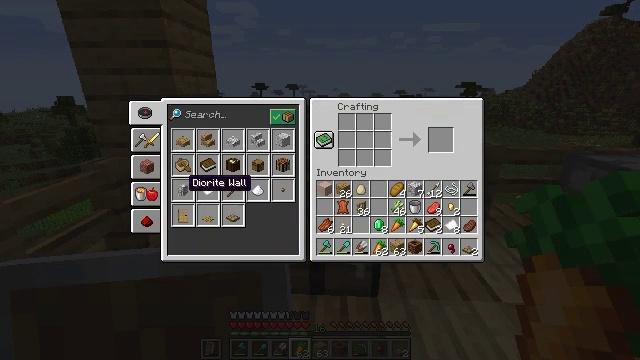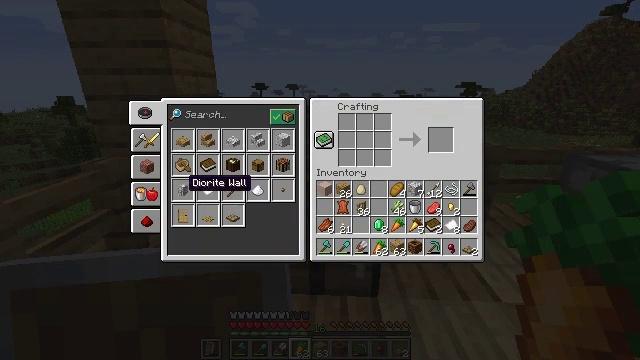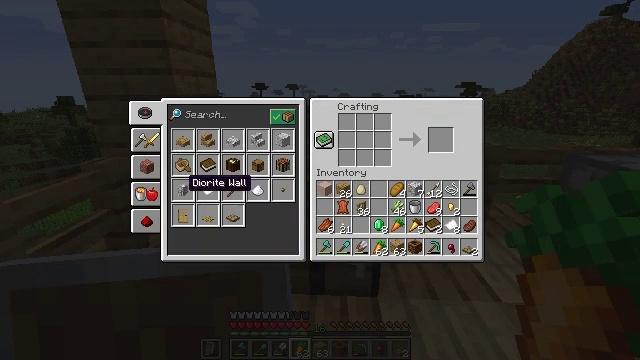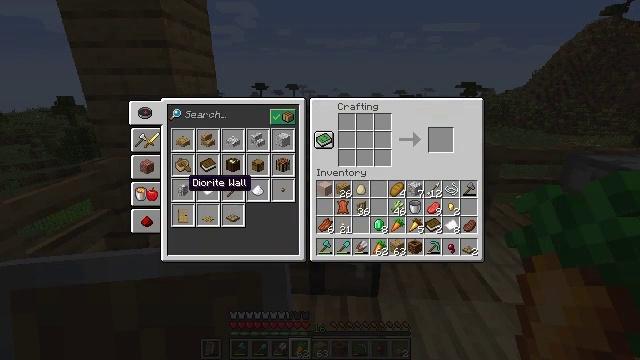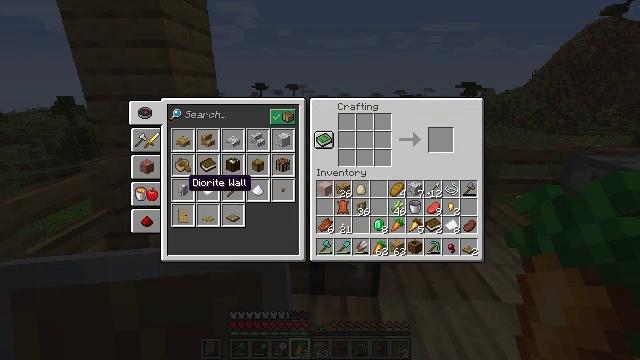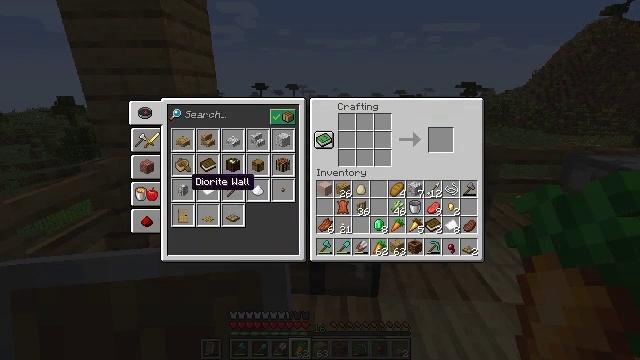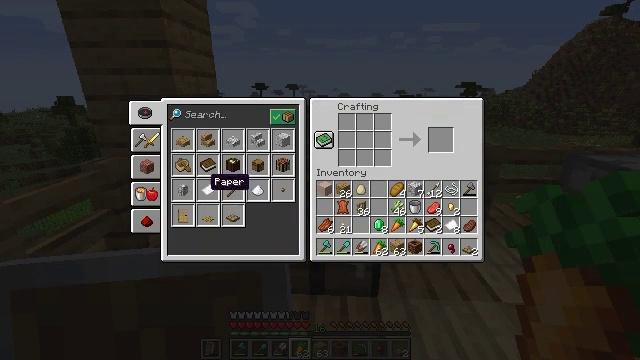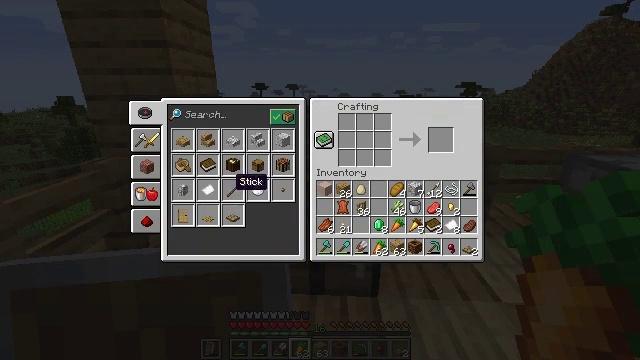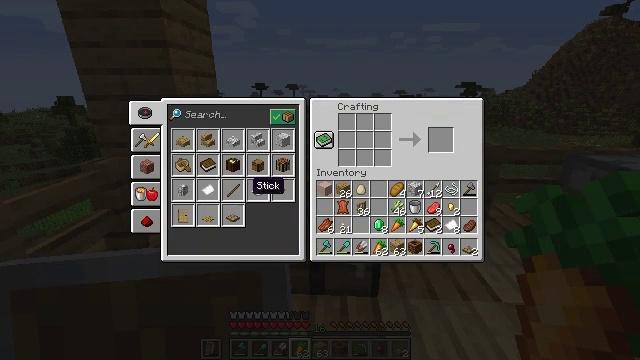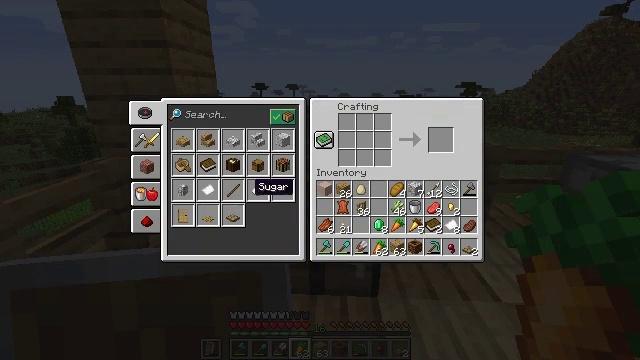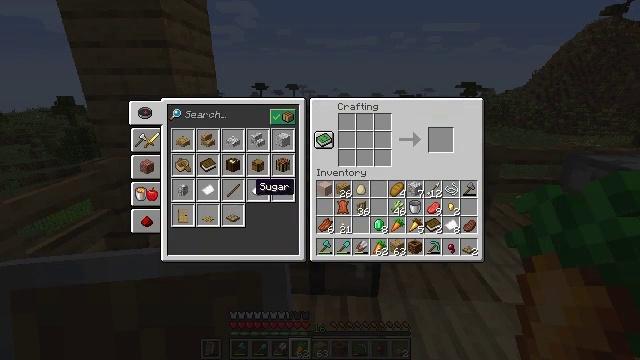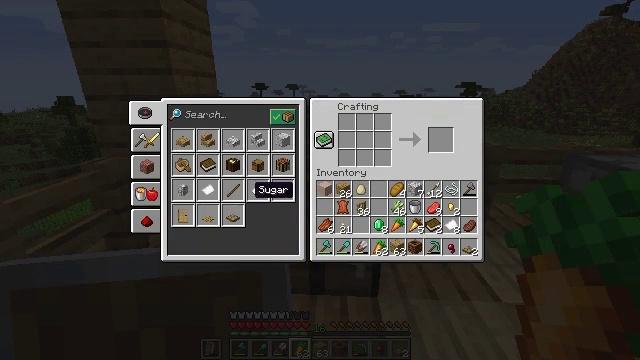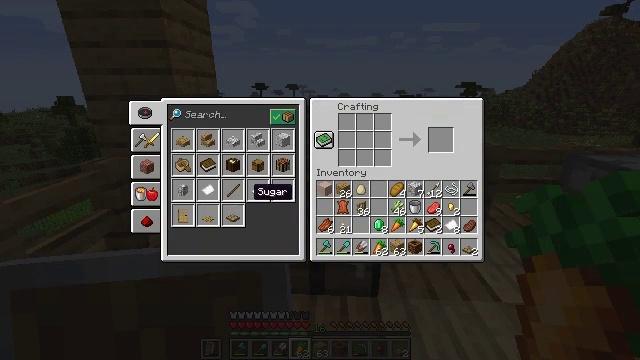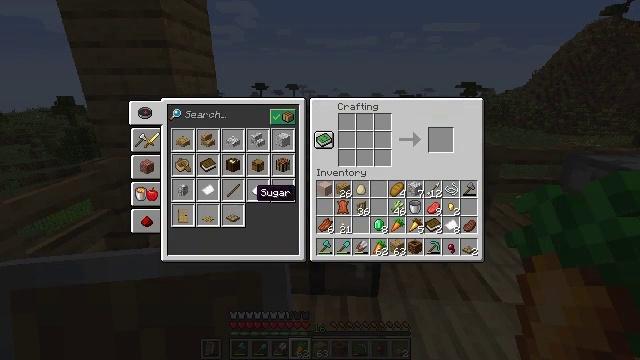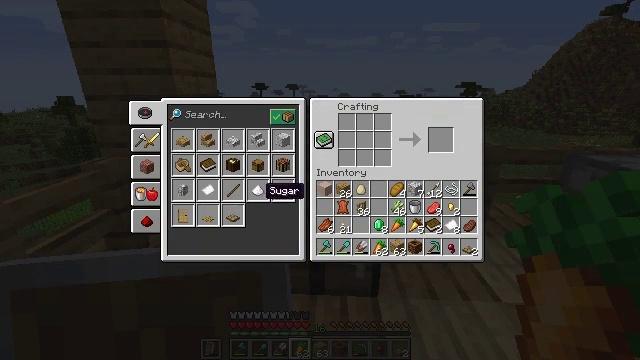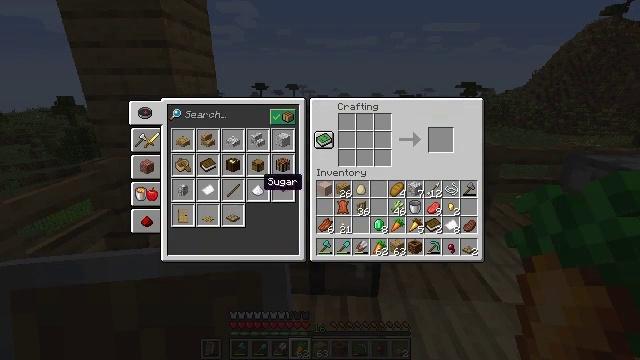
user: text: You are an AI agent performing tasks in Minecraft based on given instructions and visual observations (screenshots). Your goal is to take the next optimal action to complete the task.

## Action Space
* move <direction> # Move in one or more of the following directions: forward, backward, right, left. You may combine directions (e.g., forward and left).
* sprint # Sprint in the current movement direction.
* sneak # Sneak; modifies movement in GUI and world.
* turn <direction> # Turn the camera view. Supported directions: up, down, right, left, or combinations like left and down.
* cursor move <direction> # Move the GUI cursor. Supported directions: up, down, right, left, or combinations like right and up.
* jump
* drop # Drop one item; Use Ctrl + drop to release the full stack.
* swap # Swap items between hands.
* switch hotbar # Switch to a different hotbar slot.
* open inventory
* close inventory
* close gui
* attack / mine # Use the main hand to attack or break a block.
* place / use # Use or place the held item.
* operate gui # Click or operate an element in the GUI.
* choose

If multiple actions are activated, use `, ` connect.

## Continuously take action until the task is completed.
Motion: motion action
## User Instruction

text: Use two pieces of paper and four wooden planks to craft a cartography table.
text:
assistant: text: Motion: no_op
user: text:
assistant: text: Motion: no_op
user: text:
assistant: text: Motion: no_op
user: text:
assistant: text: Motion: no_op
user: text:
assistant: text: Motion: no_op
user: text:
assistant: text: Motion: cursor move right
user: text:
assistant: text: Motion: cursor move right
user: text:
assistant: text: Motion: cursor move right
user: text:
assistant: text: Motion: no_op
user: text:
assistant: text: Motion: no_op
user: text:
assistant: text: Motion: no_op
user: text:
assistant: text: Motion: no_op
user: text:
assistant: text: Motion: no_op
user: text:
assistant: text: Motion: cursor move right
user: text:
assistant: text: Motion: cursor move up
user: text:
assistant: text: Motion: cursor move left and up
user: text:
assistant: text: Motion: cursor move left
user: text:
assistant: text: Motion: cursor move left
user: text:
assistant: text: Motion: cursor move left
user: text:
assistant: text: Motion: no_op
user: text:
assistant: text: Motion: cursor move up
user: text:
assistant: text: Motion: cursor move right and up
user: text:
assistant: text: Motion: cursor move right
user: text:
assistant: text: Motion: cursor move right
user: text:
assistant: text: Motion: no_op
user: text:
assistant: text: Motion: no_op
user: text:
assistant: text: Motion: no_op
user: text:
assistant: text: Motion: no_op
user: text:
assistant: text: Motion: operate gui
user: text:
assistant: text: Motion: operate gui